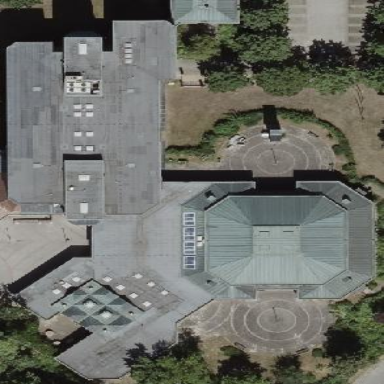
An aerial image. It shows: Public building.